Field crop: maize
Growth stage: 2
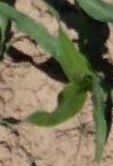
Species: maize